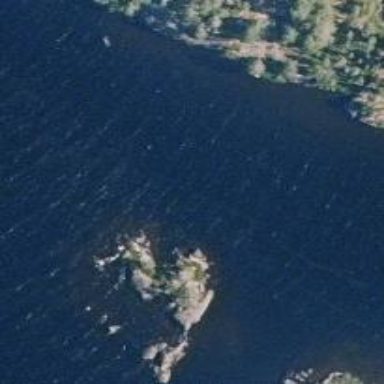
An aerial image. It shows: Islet.